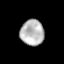
Tissue: prostate
Cell type: T cells
Senescence score: 0.3528
Nuclear area (px): 597
Mean DAPI intensity: 182.63